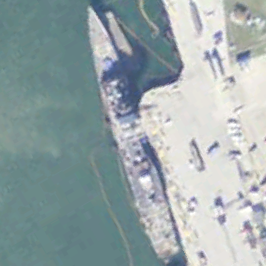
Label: cruiser